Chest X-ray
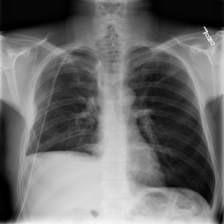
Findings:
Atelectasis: negative
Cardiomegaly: negative
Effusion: negative
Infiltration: positive
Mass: negative
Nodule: negative
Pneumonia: negative
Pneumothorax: positive
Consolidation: negative
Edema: negative
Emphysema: negative
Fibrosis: negative
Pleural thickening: negative
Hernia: negative